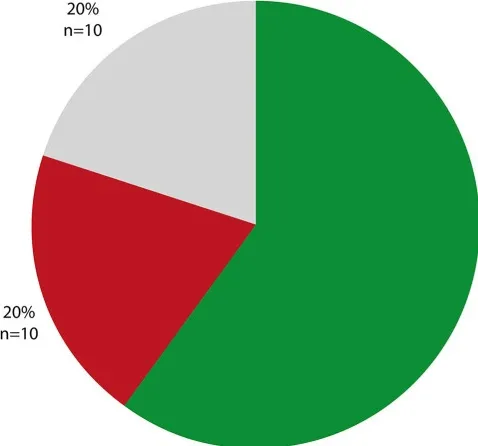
Plausibility of generated cases. Plausible Cases (60%): a total of 30 cases, representing 60% of the generated scenarios, were classified as plausible. These cases aligned well with the expectations of coherent and realistic case narratives. Not plausible cases (20%): 10 cases, or 20% of the dataset, were determined to be not plausible. These scenarios displayed inconsistencies or inaccuracies. Undetermined Plausibility (20%): in 10 cases, which accounted for 20% of the dataset, the model's output reached the token limit, preventing it from completing the case scenario. As a result, these cases were assigned "undetermined plausibility" status.
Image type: pathology (gram)